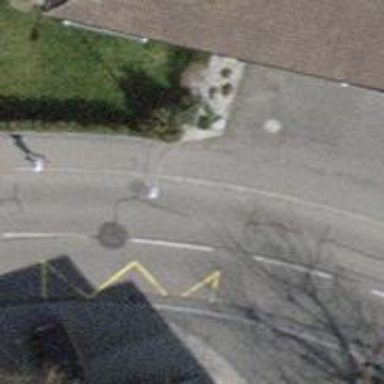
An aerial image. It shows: Tertiary road with asphalt surface and separate sidewalk.